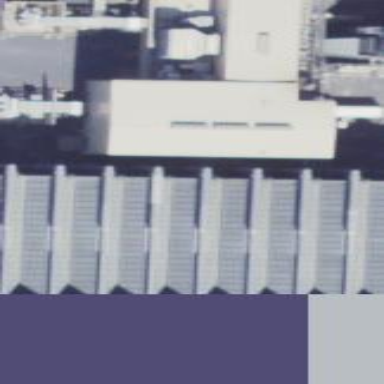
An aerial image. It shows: Industrial building used for cooling purposes.